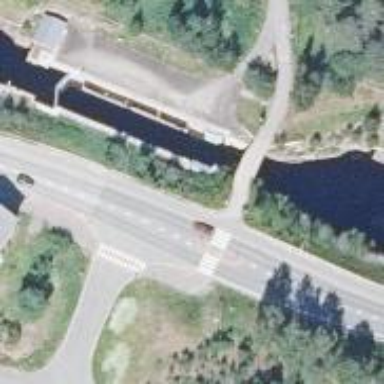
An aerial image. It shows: Lock gate on waterway.